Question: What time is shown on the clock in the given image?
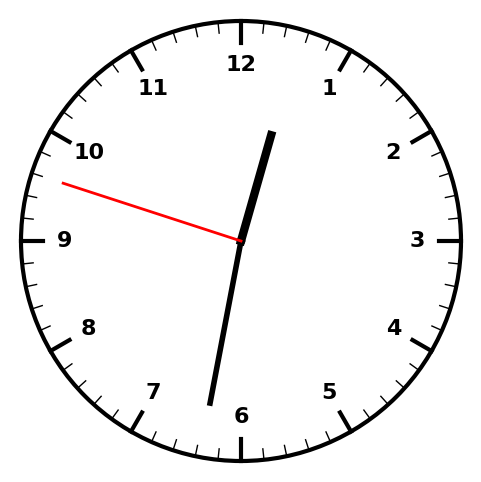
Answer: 12:31:48